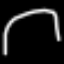
Label: frog